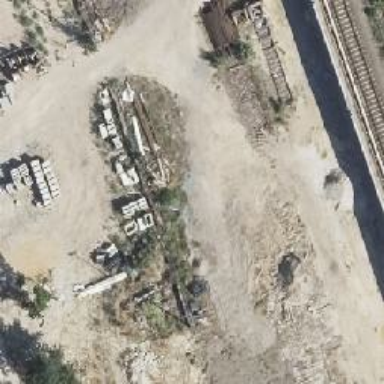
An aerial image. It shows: Abandoned railway with historical significance.